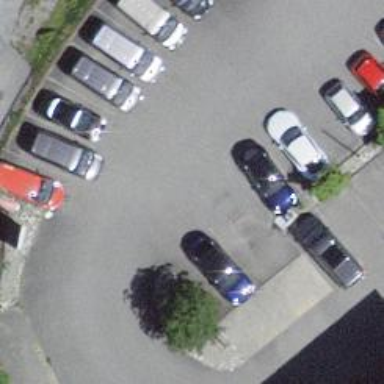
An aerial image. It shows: Charging station.